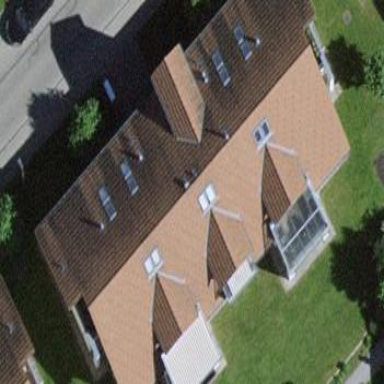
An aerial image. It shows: Residential building with gabled roof.